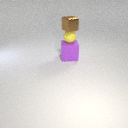
small brown metal cube above large purple rubber cube